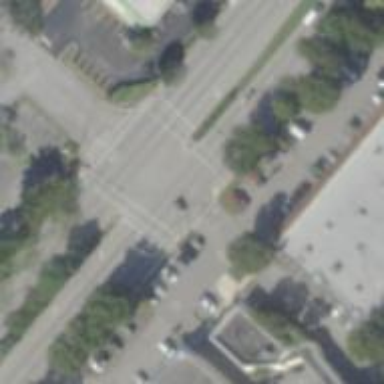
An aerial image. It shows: Crossing on the road with line markings.